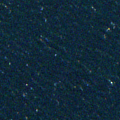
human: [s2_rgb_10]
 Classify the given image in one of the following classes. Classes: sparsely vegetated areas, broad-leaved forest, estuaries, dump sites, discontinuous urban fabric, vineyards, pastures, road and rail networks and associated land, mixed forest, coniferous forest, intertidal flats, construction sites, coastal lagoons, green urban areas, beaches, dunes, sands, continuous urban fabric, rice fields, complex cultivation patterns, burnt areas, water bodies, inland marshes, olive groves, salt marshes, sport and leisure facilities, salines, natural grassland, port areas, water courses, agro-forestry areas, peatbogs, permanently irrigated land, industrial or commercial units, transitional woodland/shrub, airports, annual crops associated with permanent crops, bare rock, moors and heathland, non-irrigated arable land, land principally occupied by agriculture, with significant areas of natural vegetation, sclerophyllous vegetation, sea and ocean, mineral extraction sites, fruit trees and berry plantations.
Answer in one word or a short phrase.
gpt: sea and ocean